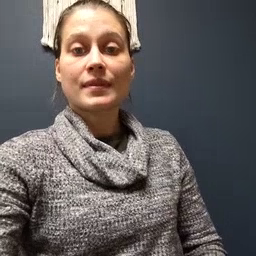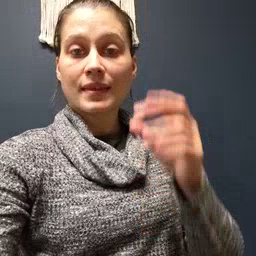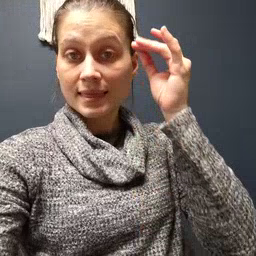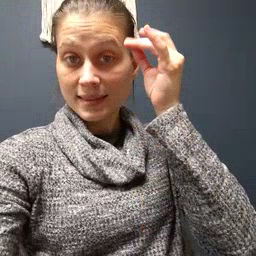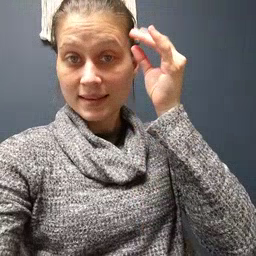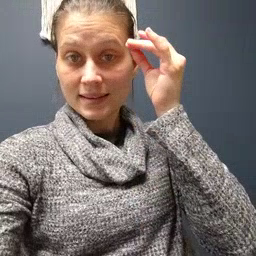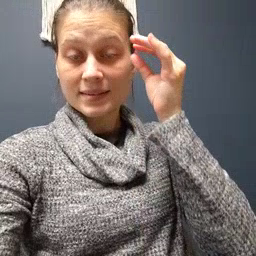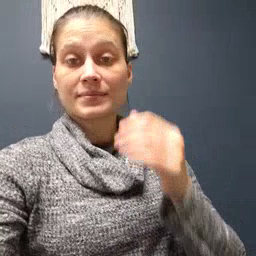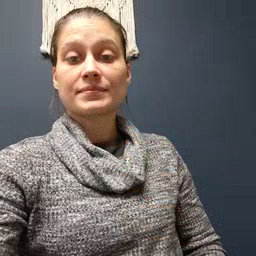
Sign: think